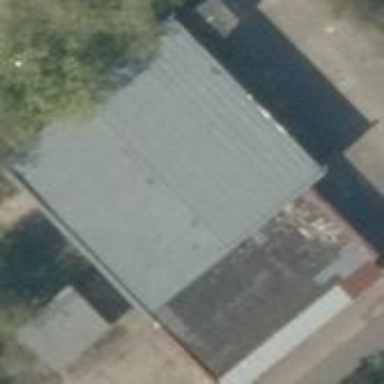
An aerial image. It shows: Commercial building.